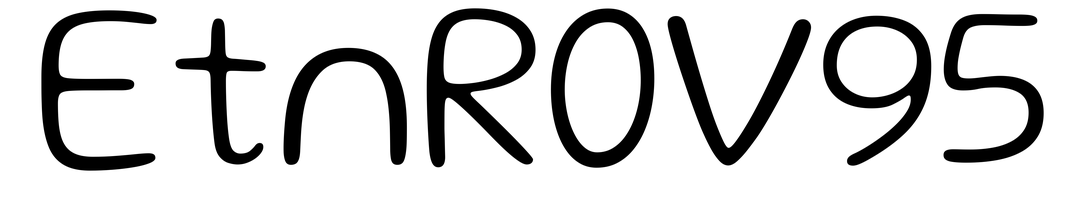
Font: Gluten_ExtraLight